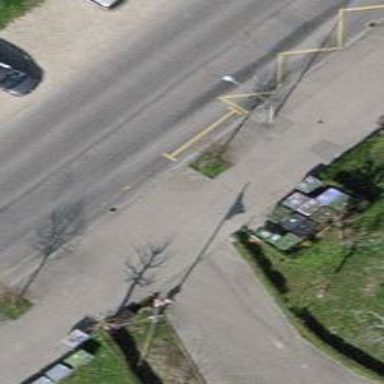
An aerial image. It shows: Service road with sidewalk.